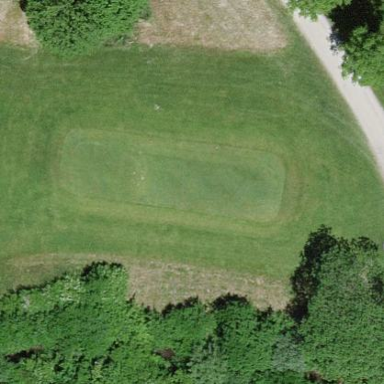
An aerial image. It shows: Grassy area designated as golf tee.